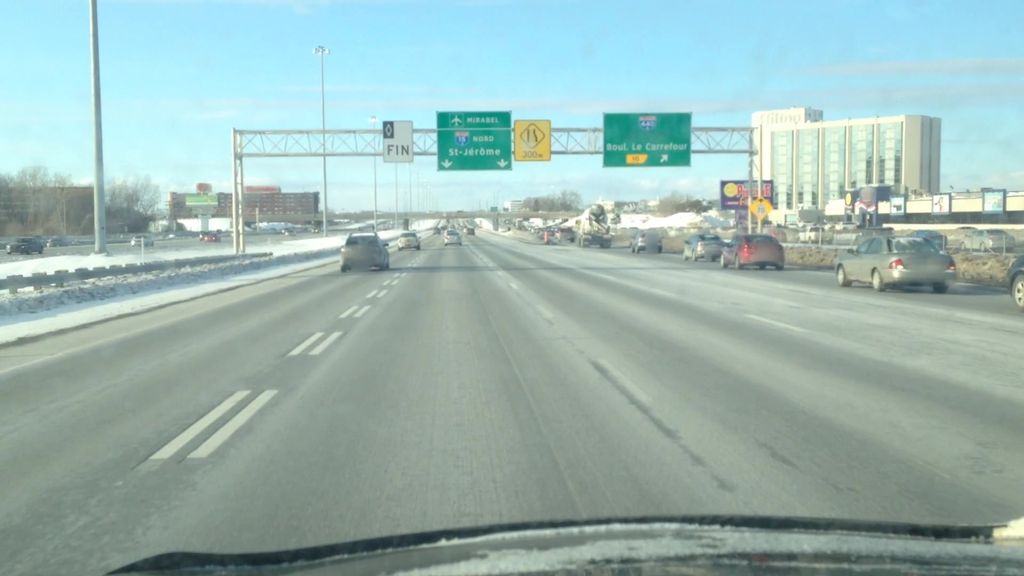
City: montreal